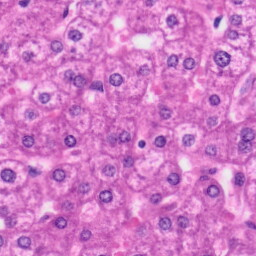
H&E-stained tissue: Liver